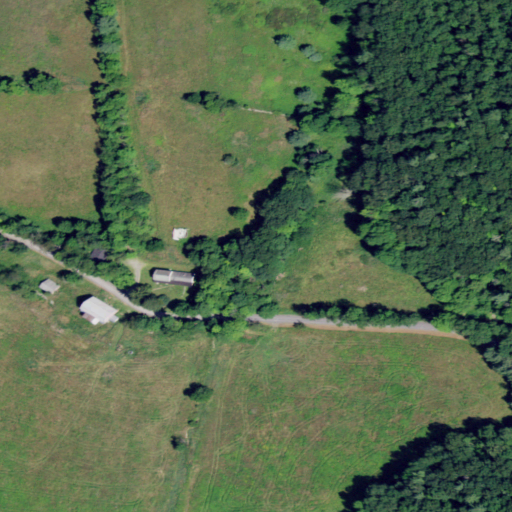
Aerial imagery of valley in New York named Shepard Hollow containing pasture, deciduous forest, open development, low intensity development, medium intensity development, and woody wetlands